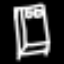
Label: bed